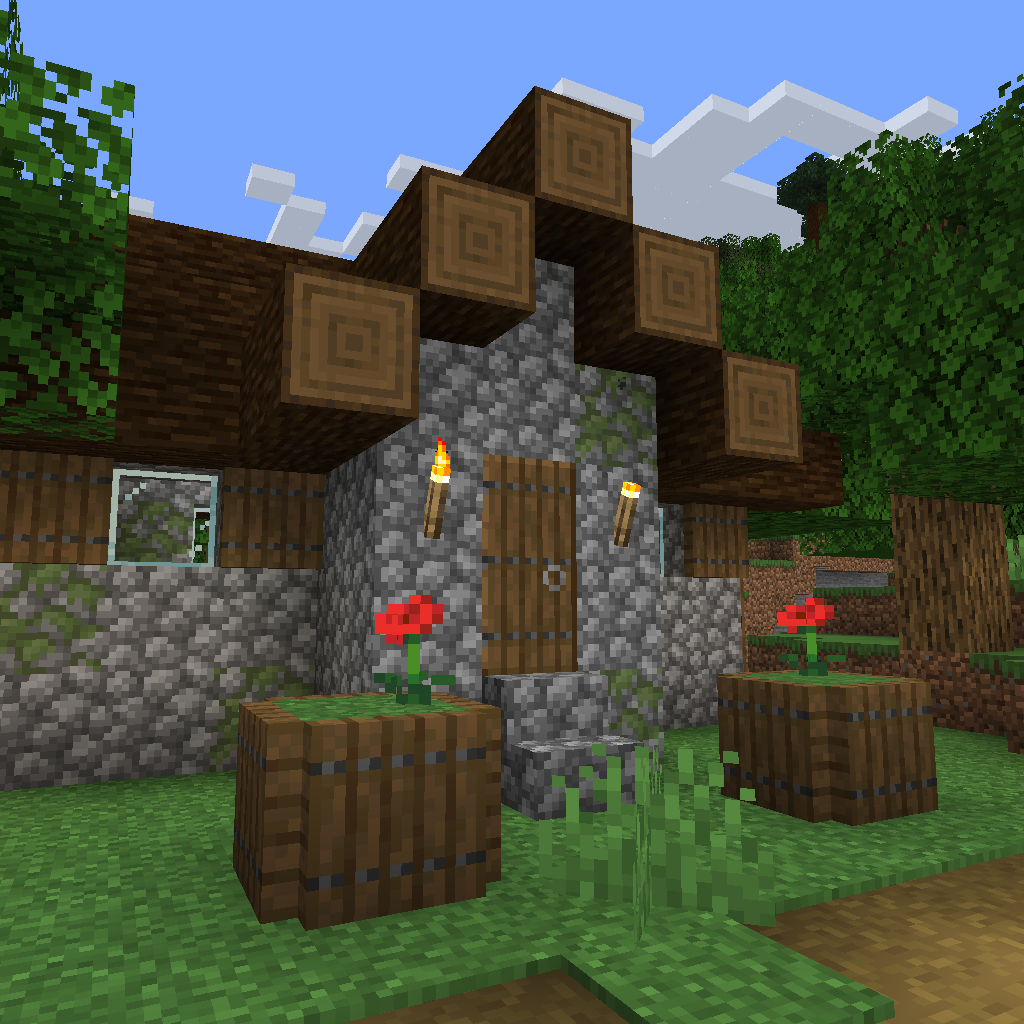
taiga village house entrance with door and flowers